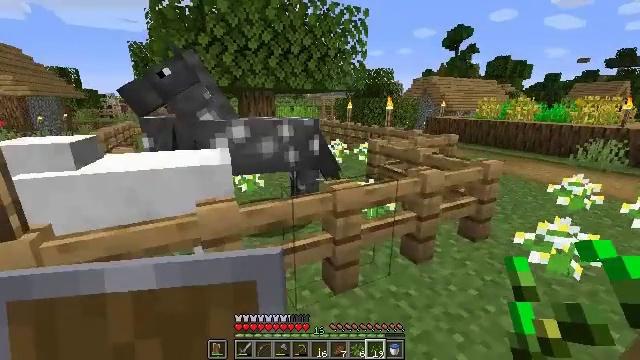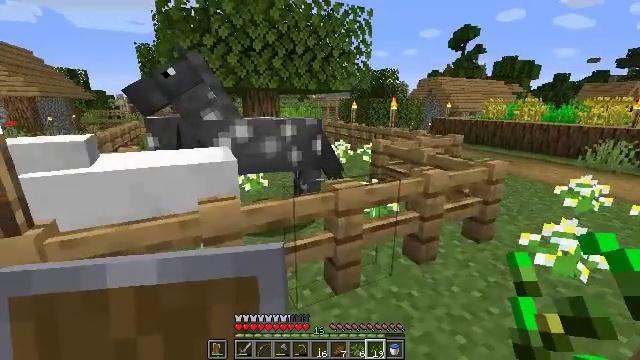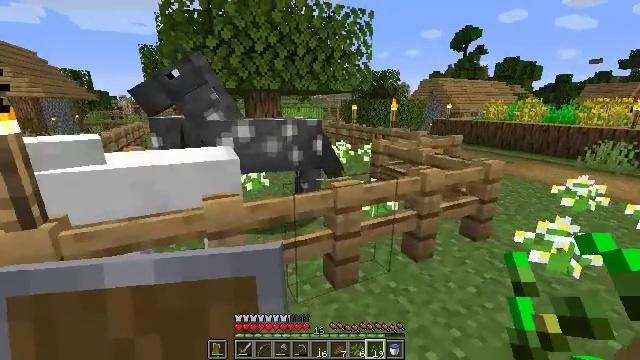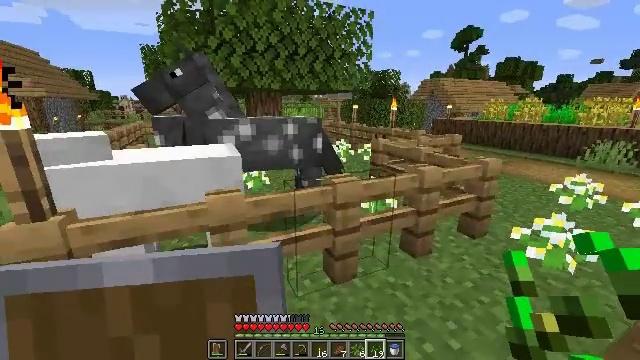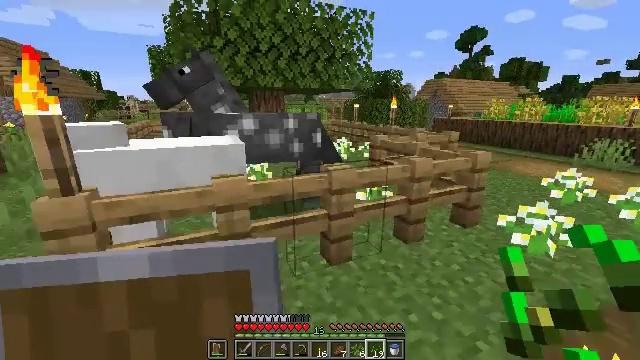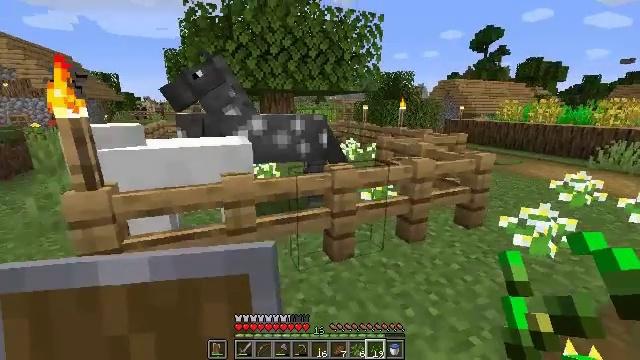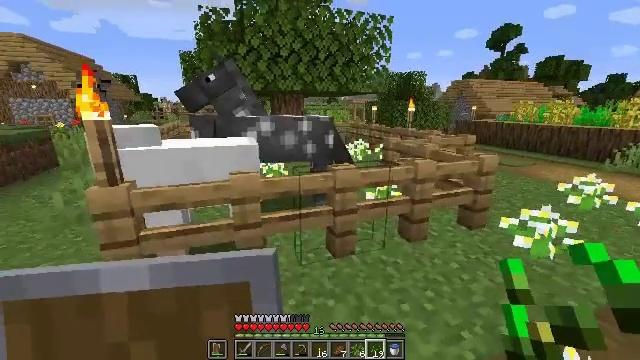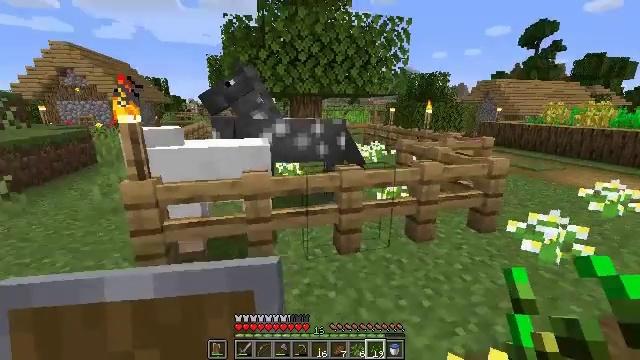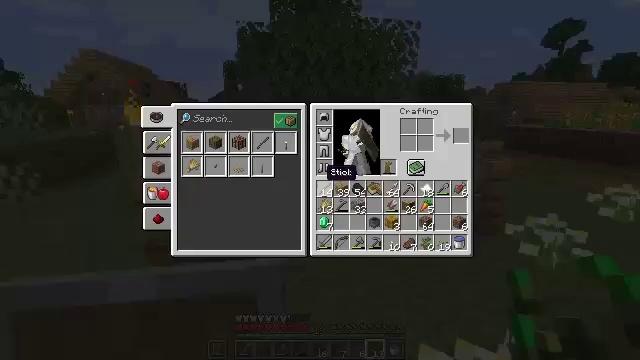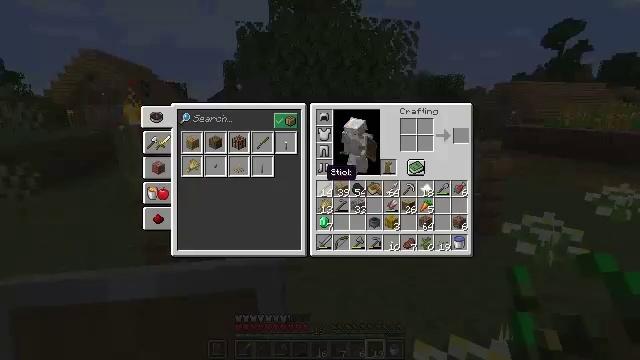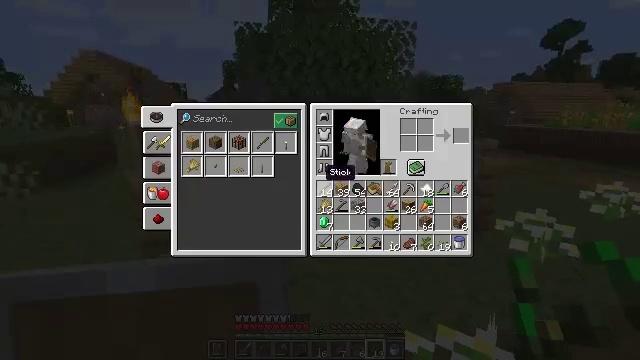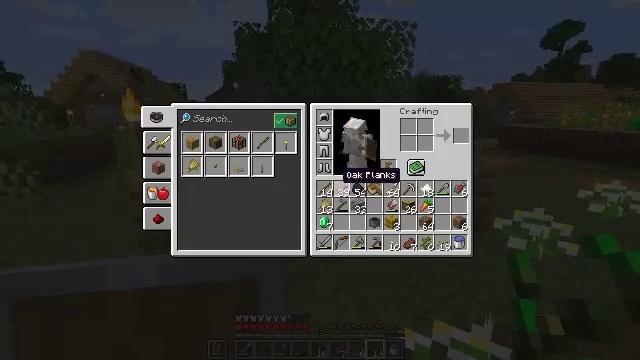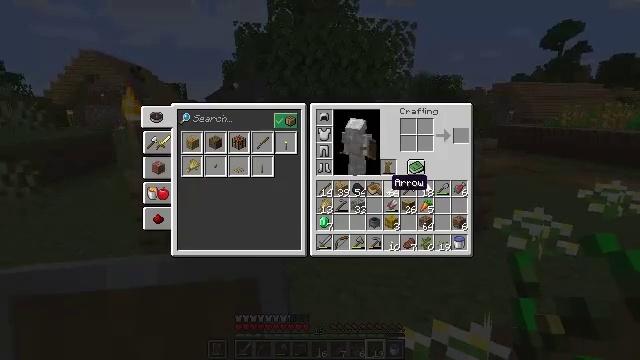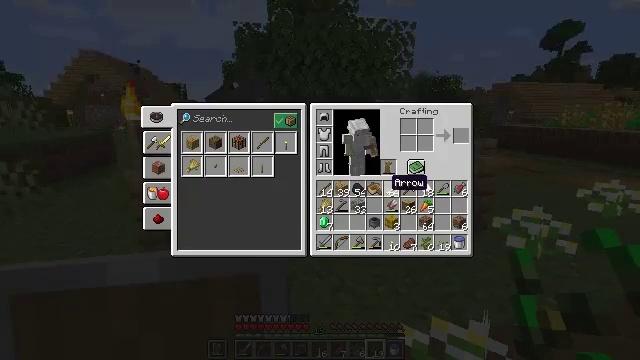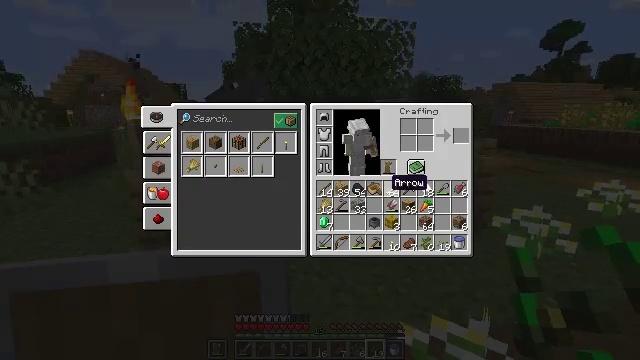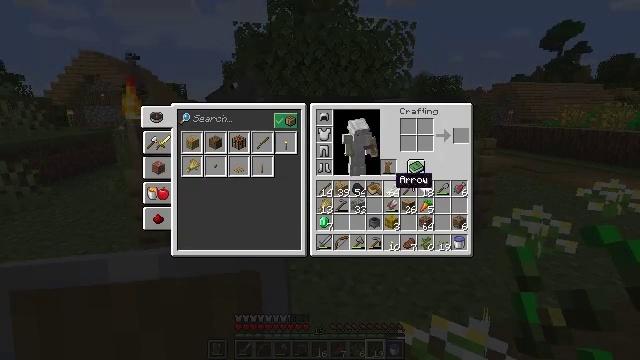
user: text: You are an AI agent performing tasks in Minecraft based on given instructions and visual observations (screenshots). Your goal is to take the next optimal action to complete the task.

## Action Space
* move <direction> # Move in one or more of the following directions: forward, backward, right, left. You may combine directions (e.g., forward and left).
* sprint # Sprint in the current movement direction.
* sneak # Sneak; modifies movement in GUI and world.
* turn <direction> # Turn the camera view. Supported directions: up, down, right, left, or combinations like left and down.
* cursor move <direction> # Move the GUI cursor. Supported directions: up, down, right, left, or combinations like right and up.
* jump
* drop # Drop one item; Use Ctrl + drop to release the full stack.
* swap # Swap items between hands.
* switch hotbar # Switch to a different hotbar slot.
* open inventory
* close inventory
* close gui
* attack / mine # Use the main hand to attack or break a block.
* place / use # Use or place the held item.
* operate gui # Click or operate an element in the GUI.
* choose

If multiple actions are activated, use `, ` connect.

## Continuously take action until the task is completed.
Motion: motion action
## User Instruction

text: Harvest sugar cane from the plant.
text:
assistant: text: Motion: turn left
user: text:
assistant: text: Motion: move back
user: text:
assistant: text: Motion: move back
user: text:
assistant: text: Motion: move back and move right
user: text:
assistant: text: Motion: move back and move right, turn left
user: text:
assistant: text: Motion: move back and move right, turn left
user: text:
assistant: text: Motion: move right, turn left
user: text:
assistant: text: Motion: turn left, open inventory
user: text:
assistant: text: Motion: open inventory
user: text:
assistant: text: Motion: open inventory
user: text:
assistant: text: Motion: turn right
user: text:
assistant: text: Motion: turn right and down
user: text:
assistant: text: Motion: no_op
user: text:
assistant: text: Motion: no_op
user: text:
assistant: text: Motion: no_op
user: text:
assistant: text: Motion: turn right and down
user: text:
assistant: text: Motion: turn right and down
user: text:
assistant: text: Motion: no_op
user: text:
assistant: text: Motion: no_op
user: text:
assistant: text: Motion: sneak
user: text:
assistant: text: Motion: sneak
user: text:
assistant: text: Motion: sneak
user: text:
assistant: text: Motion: sneak
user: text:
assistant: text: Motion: no_op
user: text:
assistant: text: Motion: no_op
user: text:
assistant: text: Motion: no_op
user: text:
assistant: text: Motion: no_op
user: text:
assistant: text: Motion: no_op
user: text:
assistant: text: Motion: sneak
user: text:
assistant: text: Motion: sneak